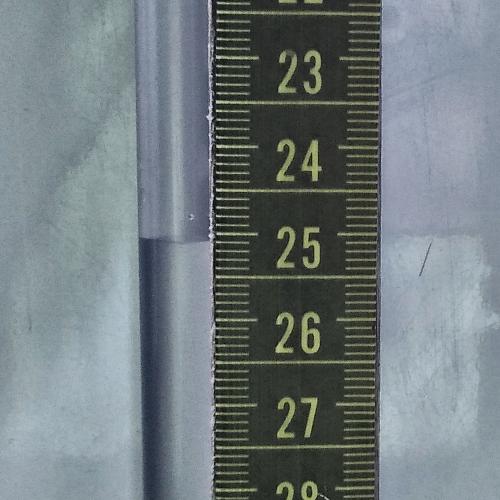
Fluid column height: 25.1 cm